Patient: sex M, age 46
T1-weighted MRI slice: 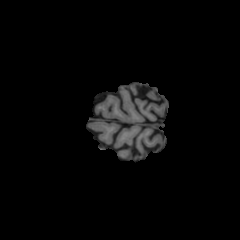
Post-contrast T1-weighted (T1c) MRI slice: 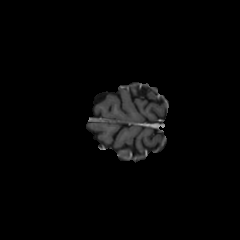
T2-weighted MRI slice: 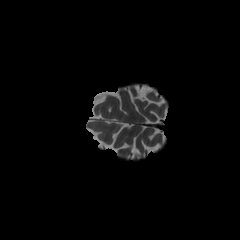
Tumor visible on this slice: no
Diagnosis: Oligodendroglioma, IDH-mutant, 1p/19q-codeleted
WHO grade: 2